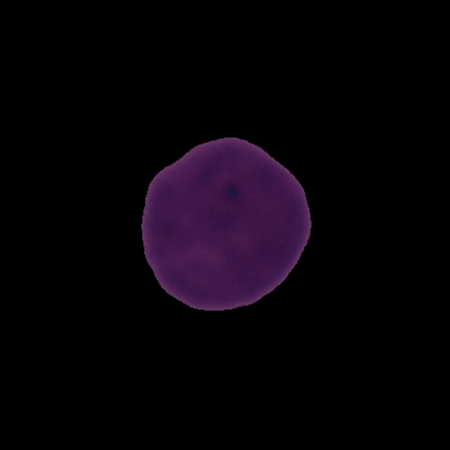
Label: healthy